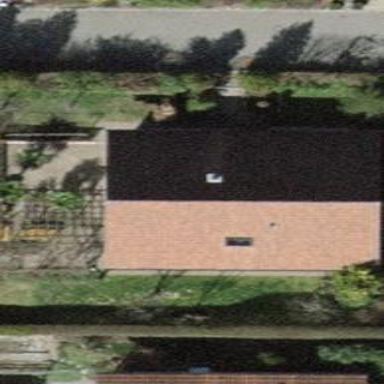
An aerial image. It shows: Gabled roof house.